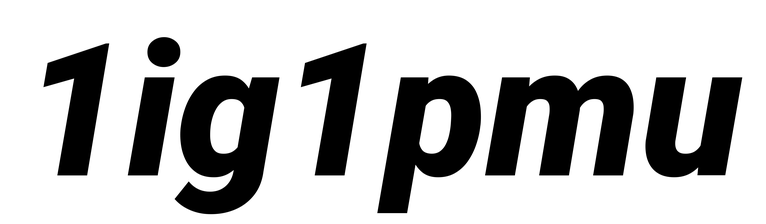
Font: Roboto-Italic_Black_Italic